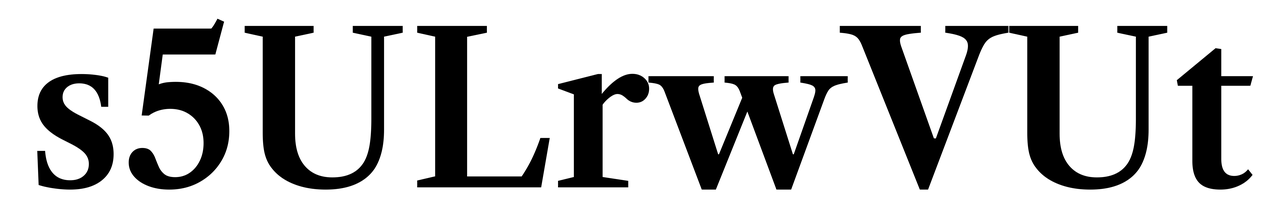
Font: LibreCaslonText_SemiBold